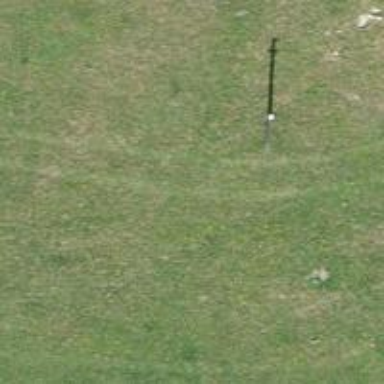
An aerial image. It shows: Power pole.